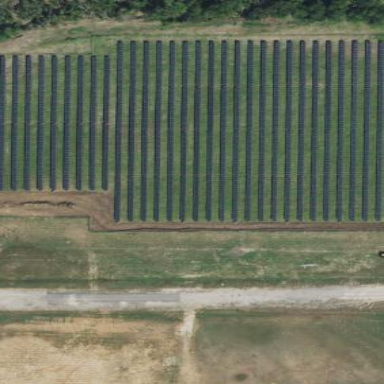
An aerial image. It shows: Solar power plant utilizing photovoltaic technology to produce electricity.